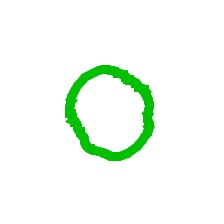
Shape: circle